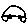
Label: car